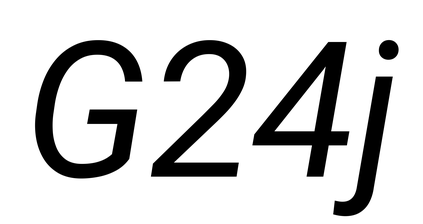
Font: Roboto-Italic_Italic